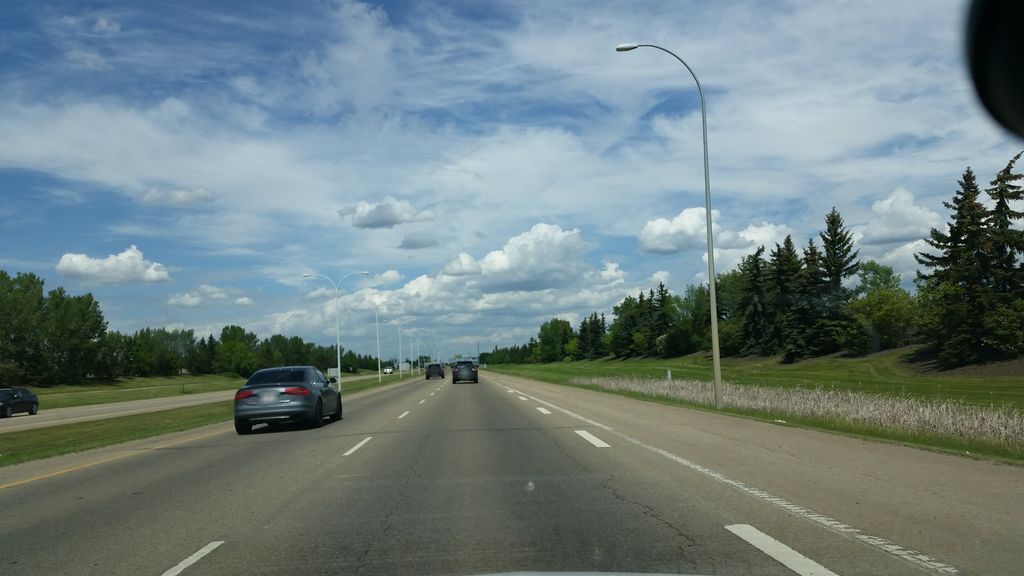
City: edmonton